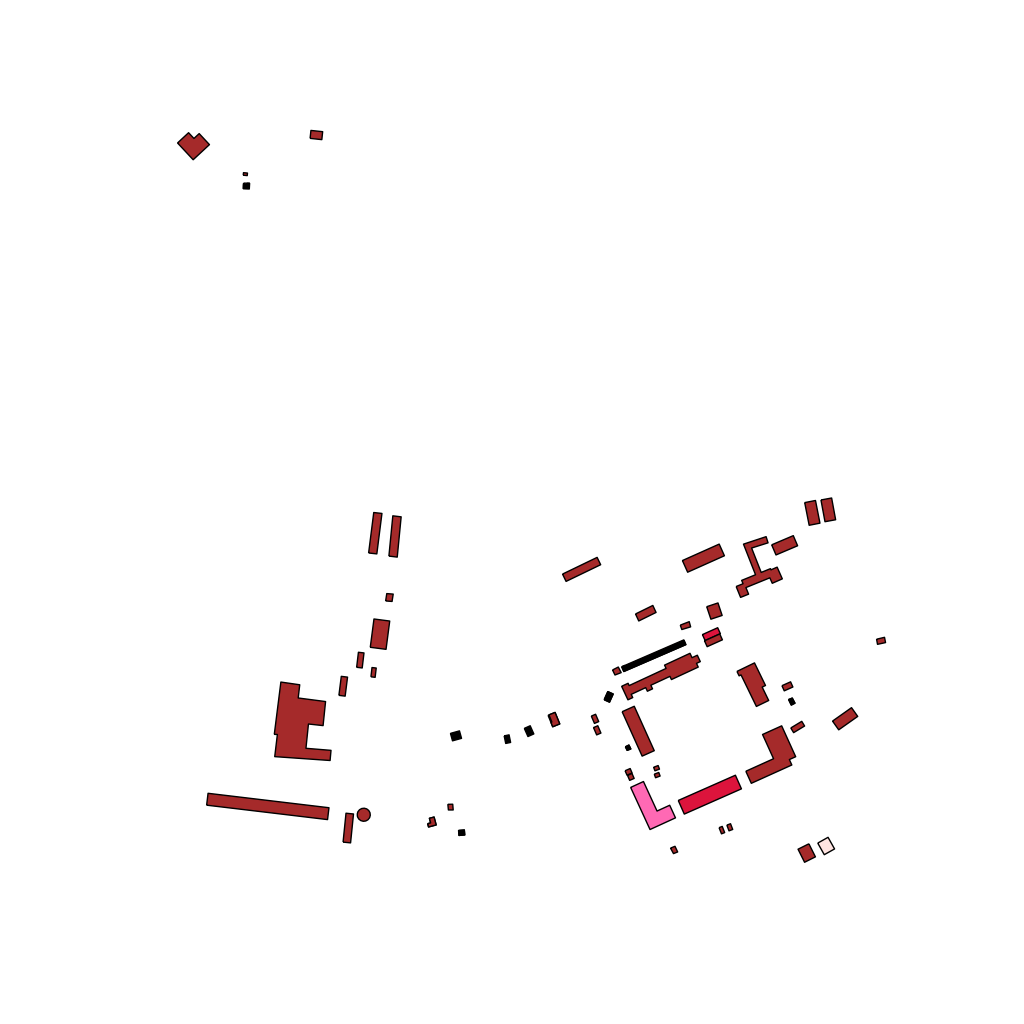
Tags: overhead vector_map, business, recreation, residential, special, individual_rise, low_rise, density_1, Building, Church, Facility, Gas, Uni, 1.0 km²